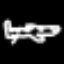
Label: airplane